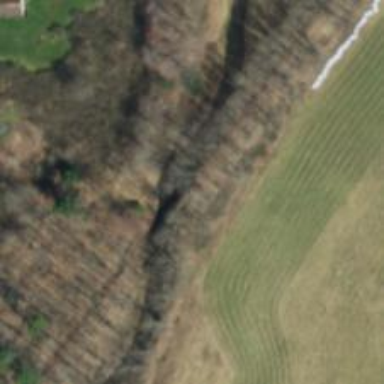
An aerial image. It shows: Preserved railway spur track.